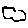
Label: cloud